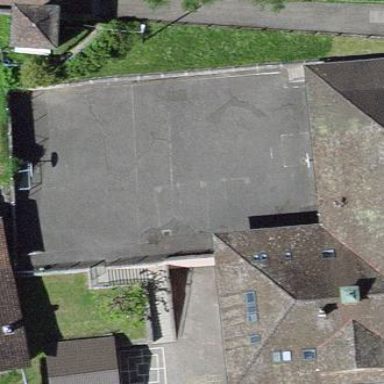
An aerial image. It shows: School.